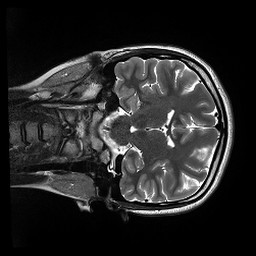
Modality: T2w
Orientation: coronal
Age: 19
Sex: female